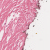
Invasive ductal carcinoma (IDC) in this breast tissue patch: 0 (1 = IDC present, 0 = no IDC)